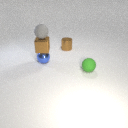
small blue metal sphere below small gray rubber sphere